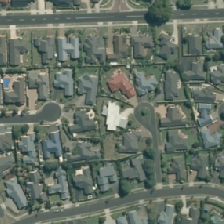
Land cover: urban_build_up